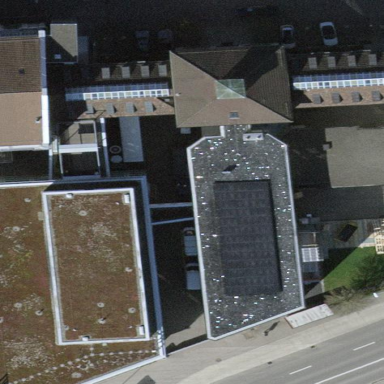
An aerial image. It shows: Industrial building with flat roof made of gravel. The building is light steel blue in color.